Field crop: maize
Growth stage: 2
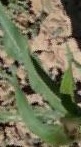
Species: maize